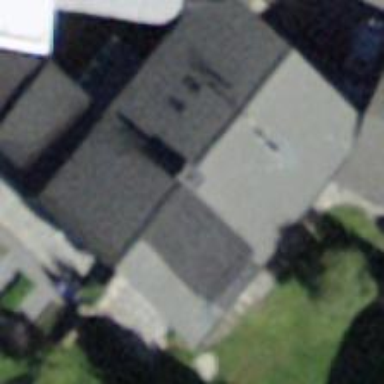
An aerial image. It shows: Building with tiled roof.